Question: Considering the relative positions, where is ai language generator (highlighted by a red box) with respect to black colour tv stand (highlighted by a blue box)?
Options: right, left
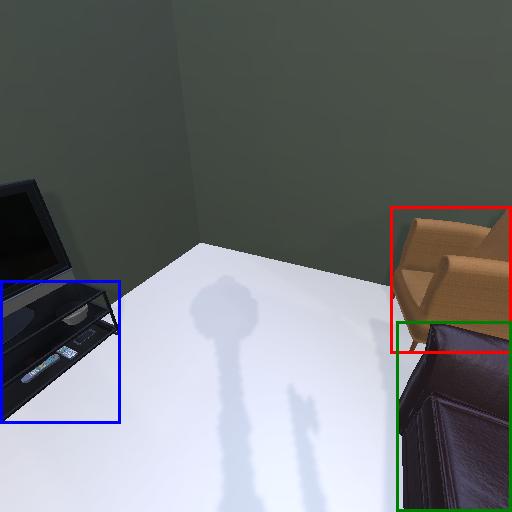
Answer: right